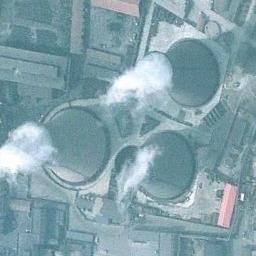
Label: thermal_power_station